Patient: sex F, age 56
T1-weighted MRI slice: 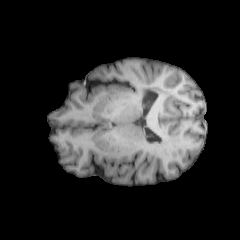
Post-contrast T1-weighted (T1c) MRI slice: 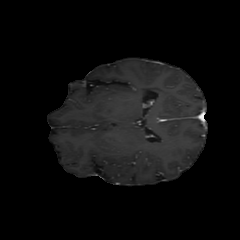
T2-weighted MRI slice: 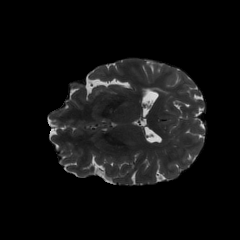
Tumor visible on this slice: no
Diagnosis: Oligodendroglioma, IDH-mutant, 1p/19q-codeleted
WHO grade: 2